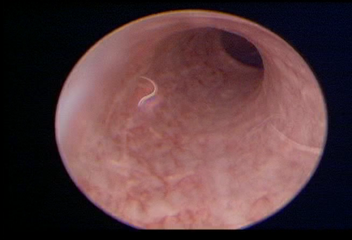
Modality: WLC
Class: Normal mucosa
Bladder cancer association: No